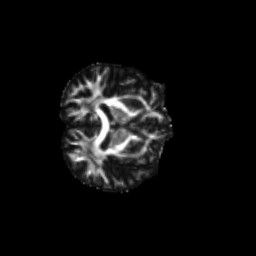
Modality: FA
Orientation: axial
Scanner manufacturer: siemens
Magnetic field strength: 3 T
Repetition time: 9.2 s
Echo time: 0.084 s